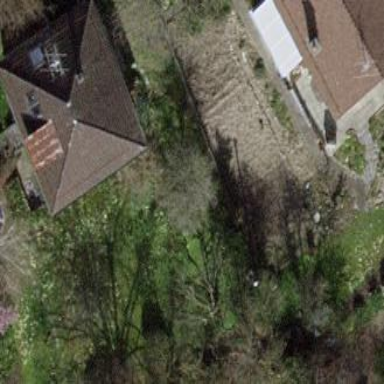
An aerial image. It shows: Garden enclosed by fence.